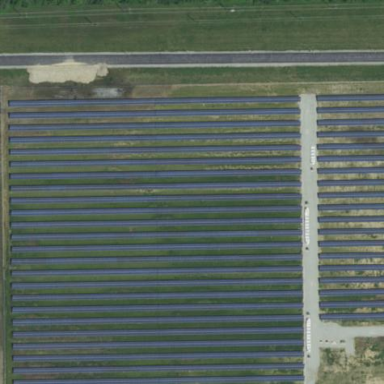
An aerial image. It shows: Solar power generator utilizing photovoltaic technology with solar photovoltaic panels.